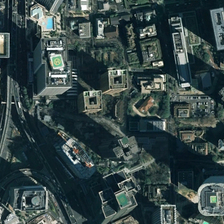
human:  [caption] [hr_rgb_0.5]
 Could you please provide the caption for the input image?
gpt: many buildings and green trees are in a commercial area .

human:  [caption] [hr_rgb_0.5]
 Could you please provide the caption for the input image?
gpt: many buildings and green trees are in a commercial area .

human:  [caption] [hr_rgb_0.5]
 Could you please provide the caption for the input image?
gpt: many buildings and green trees are in a commercial area .

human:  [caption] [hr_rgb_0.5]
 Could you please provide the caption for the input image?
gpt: many buildings and green trees are in a commercial area .

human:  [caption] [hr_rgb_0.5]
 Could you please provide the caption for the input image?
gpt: many buildings and green trees are in a commercial area .